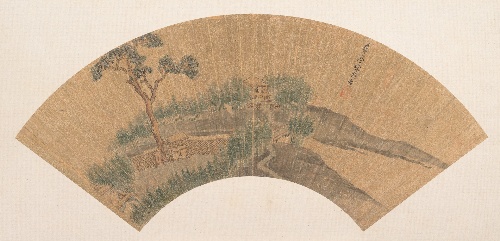
Title: 明   宋懋晉   樓居圖   扇|Dwelling in Landscape
Artist: Song Maojin|Unidentified artist
Artist bio: Chinese, active late 16th century–early 17th century|
Date: 17th century
Object type: Folding fan mounted as an album leaf
Classification: Paintings
Medium: Folding fan mounted as an album leaf; ink and color on gold paper
Culture: China
Period: Ming dynasty (1368–1644)
Dimensions: 6 1/4 x 18 1/4 in. (15.9 x 46.4 cm)
Department: Asian Art
Credit line: John Stewart Kennedy Fund, 1913
Accession year: 1913
Repository: Metropolitan Museum of Art, New York, NY
Tags: Landscapes|Trees